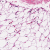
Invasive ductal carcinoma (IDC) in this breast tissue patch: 0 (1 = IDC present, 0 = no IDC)